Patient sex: F
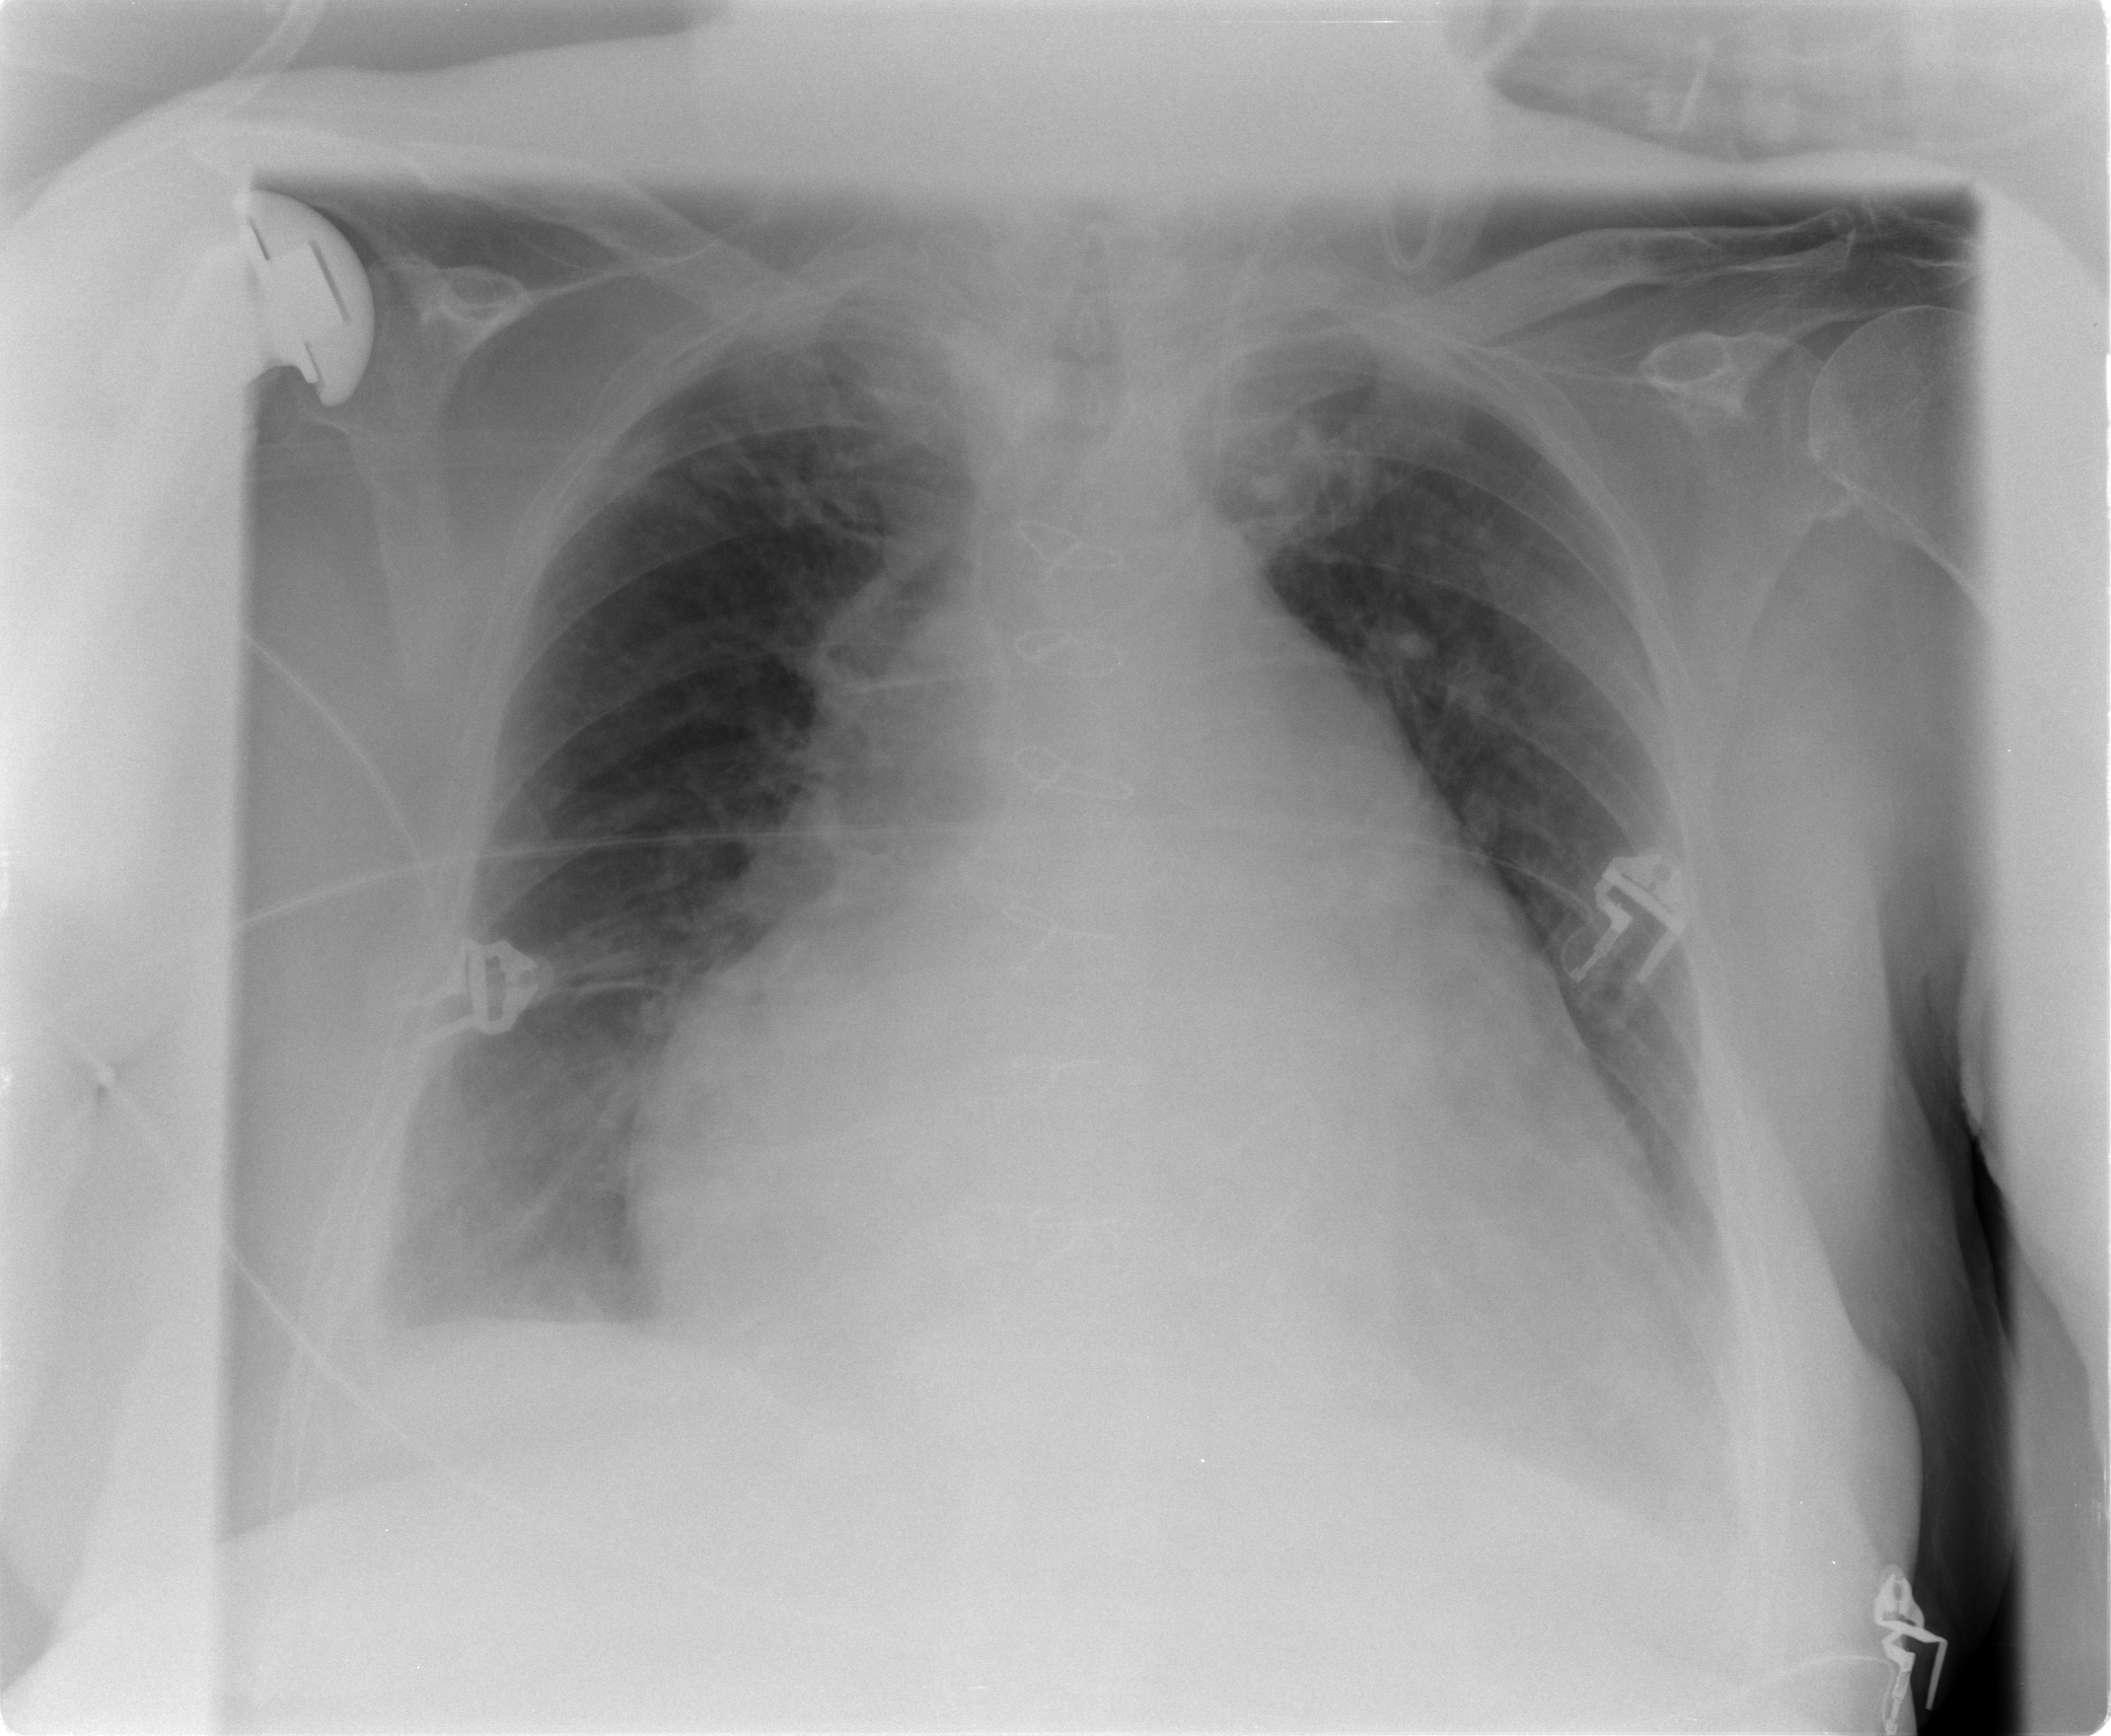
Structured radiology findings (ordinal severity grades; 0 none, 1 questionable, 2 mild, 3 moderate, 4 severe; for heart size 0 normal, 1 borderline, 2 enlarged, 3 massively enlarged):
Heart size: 3
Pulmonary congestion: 2
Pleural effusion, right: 1
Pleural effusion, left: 1
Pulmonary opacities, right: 0
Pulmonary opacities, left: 0
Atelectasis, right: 1
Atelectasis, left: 1